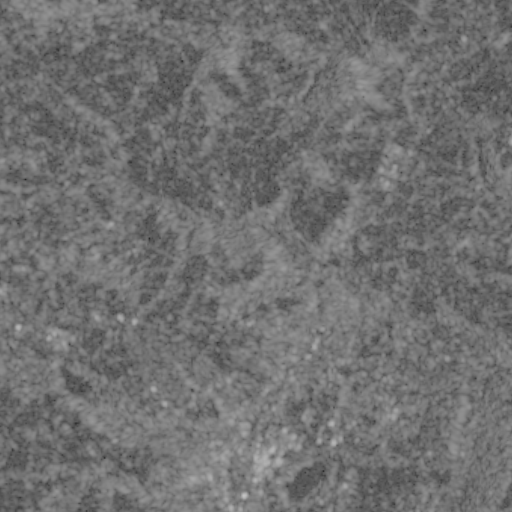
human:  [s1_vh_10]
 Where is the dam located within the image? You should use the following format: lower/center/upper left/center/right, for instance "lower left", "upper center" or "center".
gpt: The dam is located in the lower left of the image.
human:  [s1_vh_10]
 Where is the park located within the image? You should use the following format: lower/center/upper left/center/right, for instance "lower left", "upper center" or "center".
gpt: The park is located in the lower right of the image.
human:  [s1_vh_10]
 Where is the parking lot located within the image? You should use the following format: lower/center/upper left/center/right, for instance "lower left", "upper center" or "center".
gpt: The parking lot is located in the lower right of the image.
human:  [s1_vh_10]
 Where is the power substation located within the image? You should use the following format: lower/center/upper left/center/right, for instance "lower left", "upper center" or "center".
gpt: The power substation is located in the lower center of the image.
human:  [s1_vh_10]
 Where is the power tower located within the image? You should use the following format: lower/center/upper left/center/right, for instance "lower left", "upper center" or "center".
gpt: The power tower is located in the left of the image.
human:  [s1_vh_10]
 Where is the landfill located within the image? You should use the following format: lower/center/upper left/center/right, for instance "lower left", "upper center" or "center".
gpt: There is no landfill in the image.

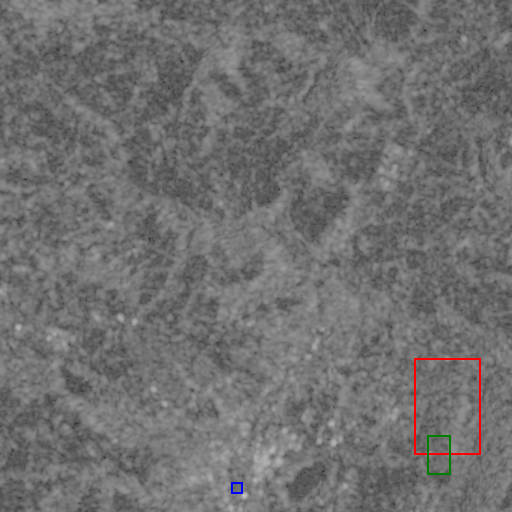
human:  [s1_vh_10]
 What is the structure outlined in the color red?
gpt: The structure outlined in red is a crop field.
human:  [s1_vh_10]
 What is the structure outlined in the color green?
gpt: The structure outlined in green is a park.
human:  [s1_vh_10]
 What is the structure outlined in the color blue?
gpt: The structure outlined in blue is a parking lot.
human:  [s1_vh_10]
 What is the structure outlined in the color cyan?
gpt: There is no cyan outline.